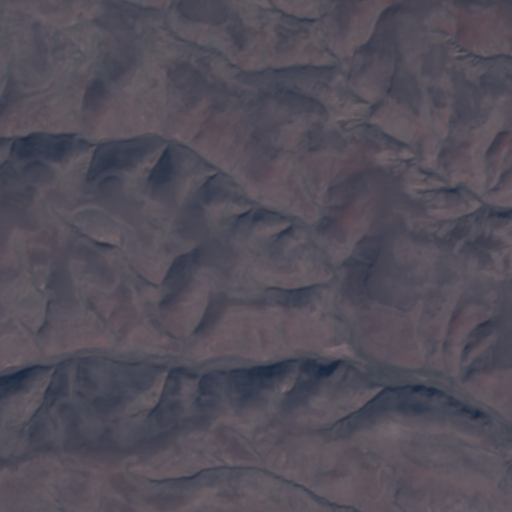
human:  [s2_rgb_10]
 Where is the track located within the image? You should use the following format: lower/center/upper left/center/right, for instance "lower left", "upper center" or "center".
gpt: There is no track in the image.